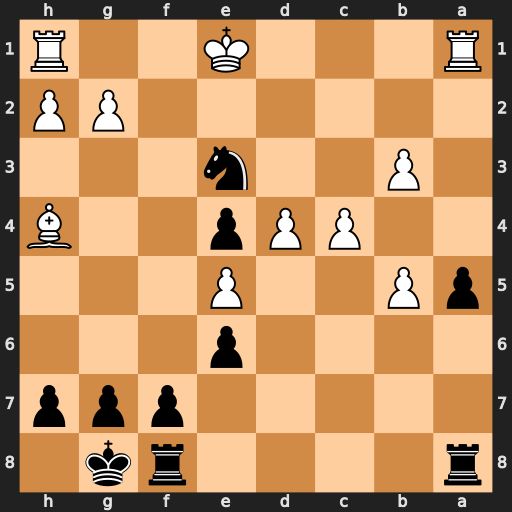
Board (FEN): r4rk1/5ppp/4p3/pP2P3/2PPp2B/1P2n3/6PP/R3K2R
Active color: b
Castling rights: KQ
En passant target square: -
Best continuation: Nxg2+ Kf2 Nxh4